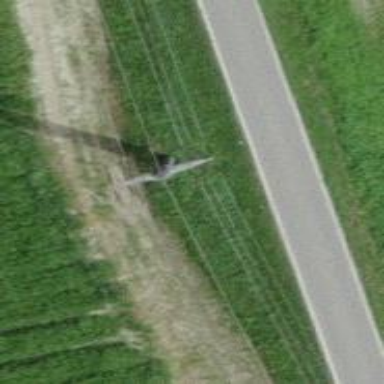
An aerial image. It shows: Power line is depicted.